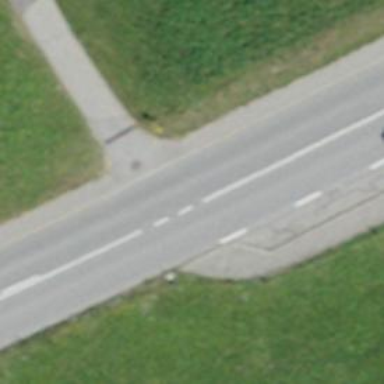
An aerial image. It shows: Unmarked crossing on asphalt footway.